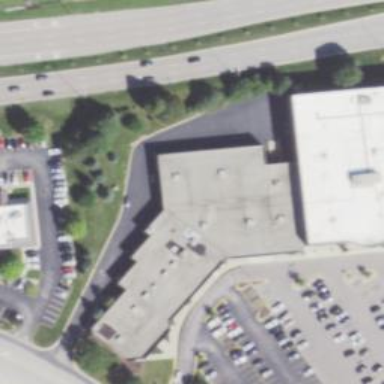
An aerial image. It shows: Retail building.